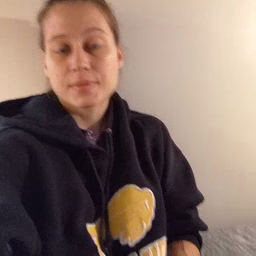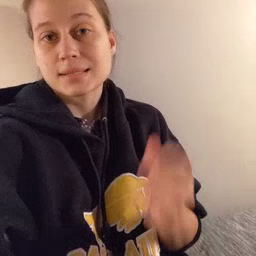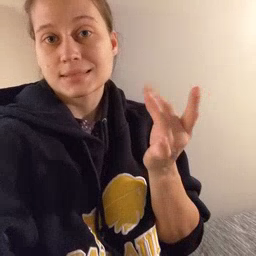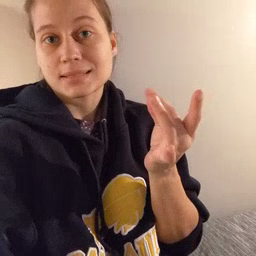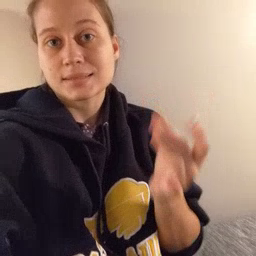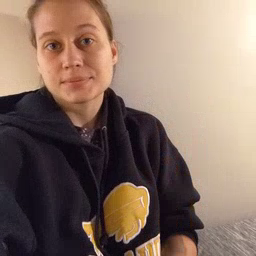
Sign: sticky